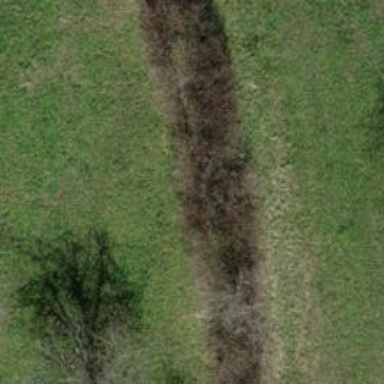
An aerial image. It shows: Ditch in the surroundings.